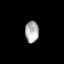
Tissue: lung
Cell type: Endothelial cells
Senescence score: 0.6583
Nuclear area (px): 287
Mean DAPI intensity: 174.916